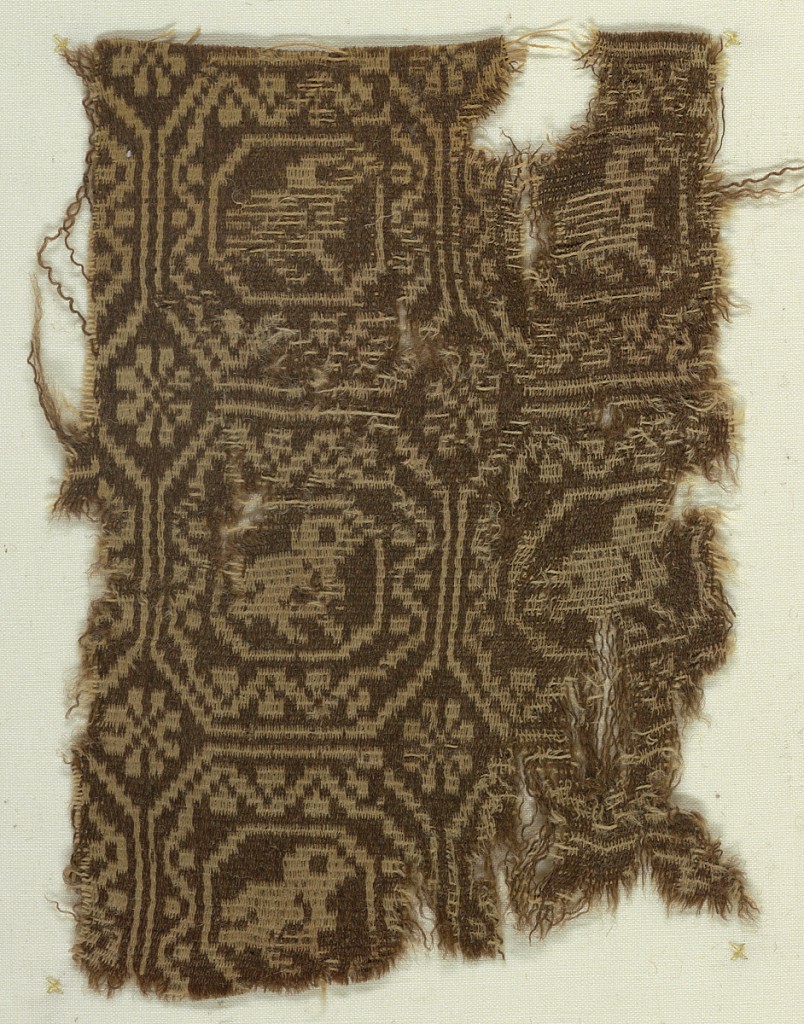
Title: Fragment
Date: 5th century
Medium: wool Technique: plain compound weft twill
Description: Fragment with a reversible desgin in tan against brown ground on face and the reverse on the back. Design has octagons, each enclosing a bird.